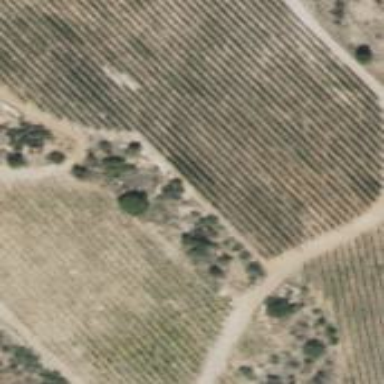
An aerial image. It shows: Vineyard.